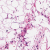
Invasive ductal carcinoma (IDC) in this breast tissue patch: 0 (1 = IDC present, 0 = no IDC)